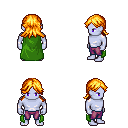
a pixel art fantasy rpg character, male body template, dark elf, purple skin, green cape, magenta pants, light blonde loose hair, four views (front, back, left, right), 2x2 character sprite sheet, small pixel art, hard edges, no anti-aliasing